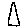
Label: triangle